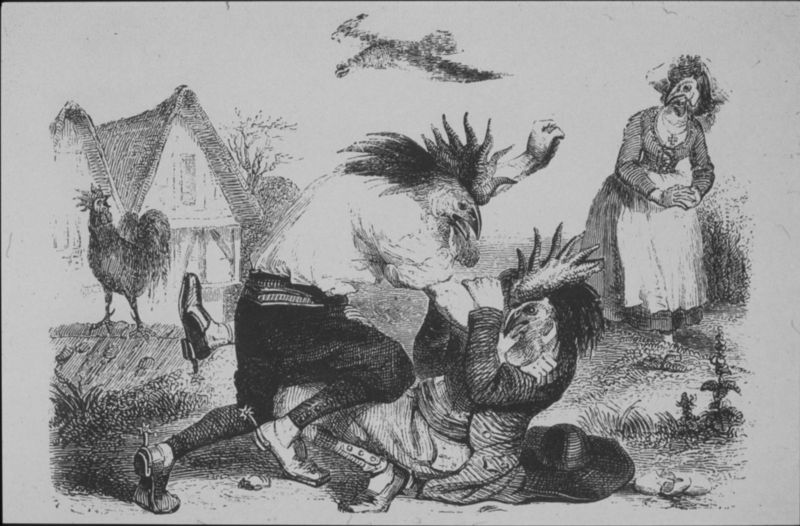
Titel: Hahnenkampf
Künstler: Grandville
Schlagwörter: kampf, mann, vogel, frau, hut, männer, schwarz, zeichnung, haus, tiere, häuser, land, pflanze, pflanzen, alltag, bauern, genre, schuhe, kamm, streit, beten, schuh, hahn, sporen, henne, hähne, flugzeug, hahnenkamm, unterlegen, hahnenkampf, streithähne, weißtiere